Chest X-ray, PA view. Patient: 50 years old, sex M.
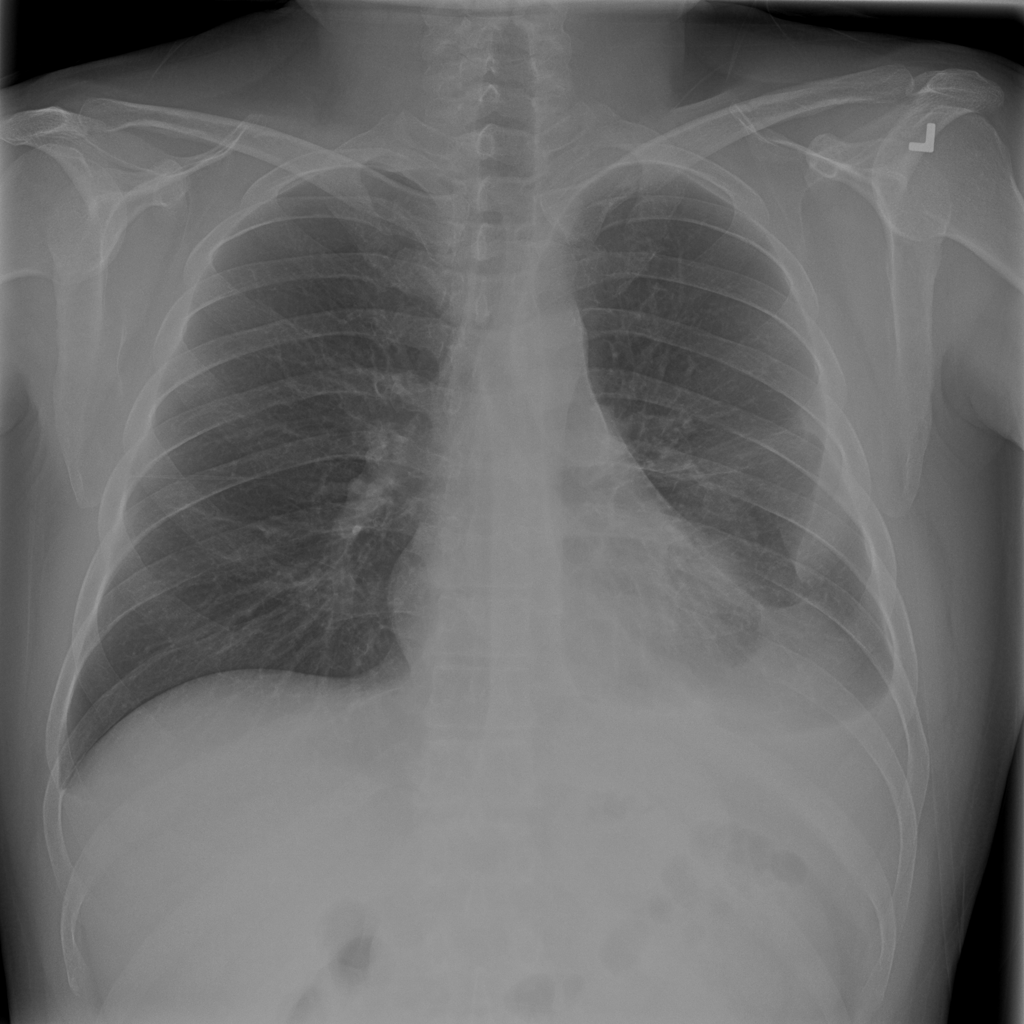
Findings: Atelectasis, Pleural_Thickening